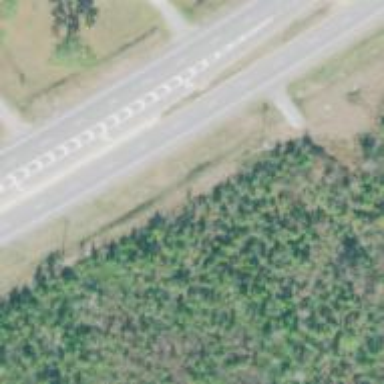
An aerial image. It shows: Asphalt road designated as trunk highway.